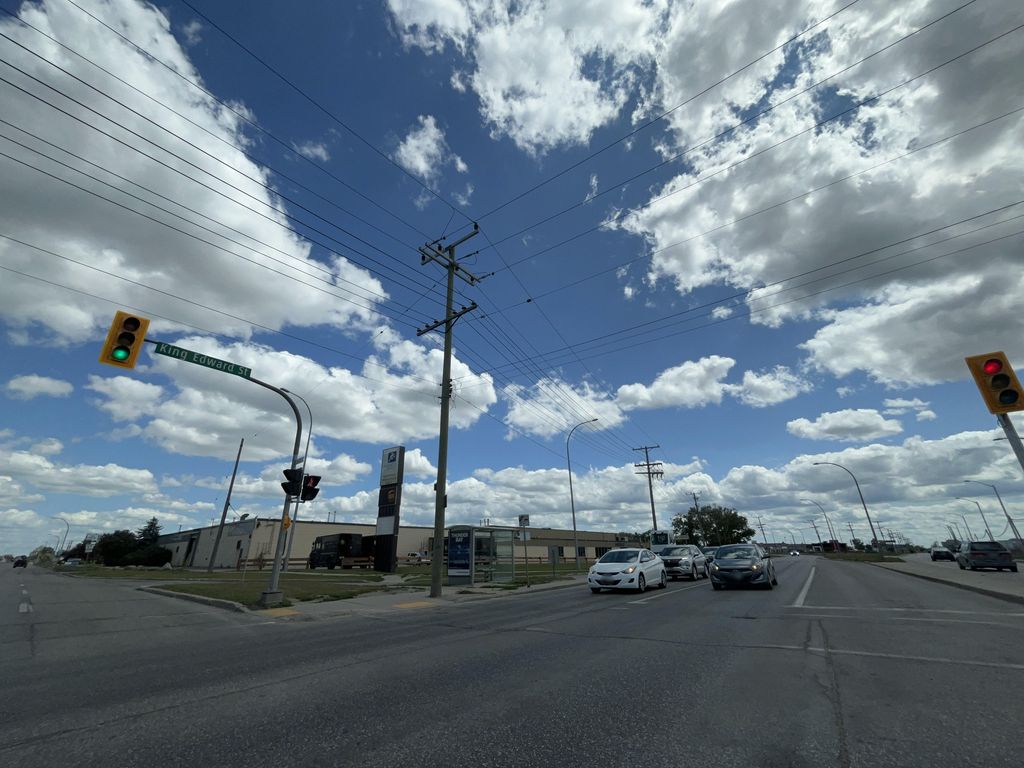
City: winnipeg